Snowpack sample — Snodgrass Mountain, Crested Butte, Colorado (2/4/25, 12:06 PM MST)
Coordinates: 38.923, -106.968
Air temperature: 35 °F
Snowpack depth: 80 cm
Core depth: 40 cm
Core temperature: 32 °F
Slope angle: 14°, slope face: 78°
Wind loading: low
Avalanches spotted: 0
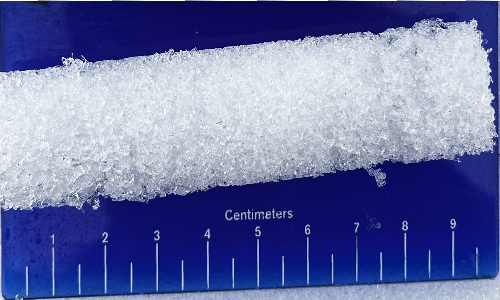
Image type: core
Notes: No avalanches nearby, unusually warm weather for the last month reported by residents, Collected 25 yards from treeline